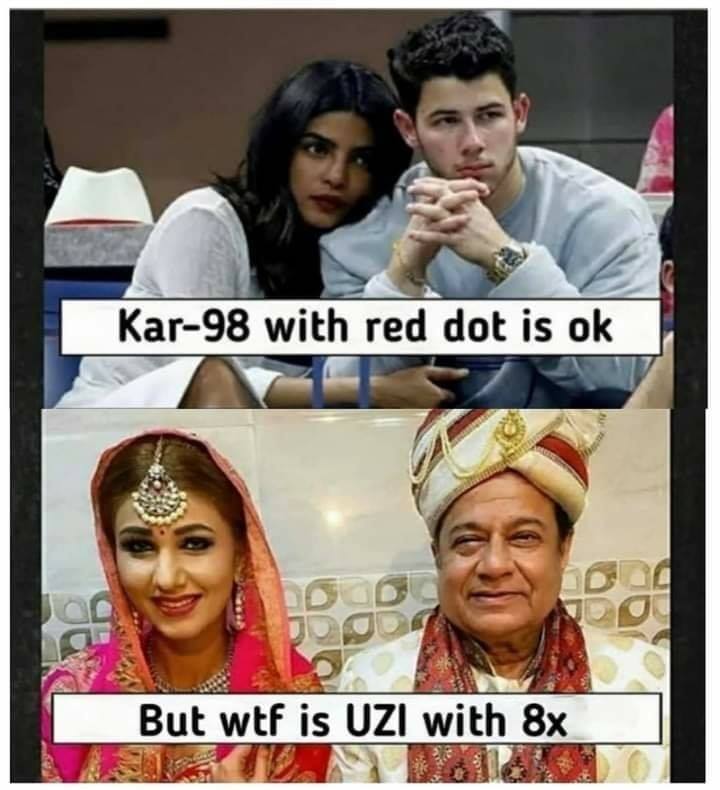
Caption: Kar-98 with red dot is ok    But wtf is UZI with 8x
Label: hate